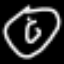
Label: donut